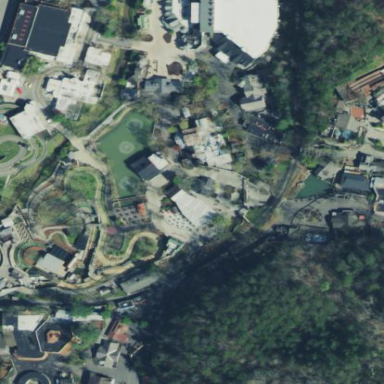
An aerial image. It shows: Tourist attraction.